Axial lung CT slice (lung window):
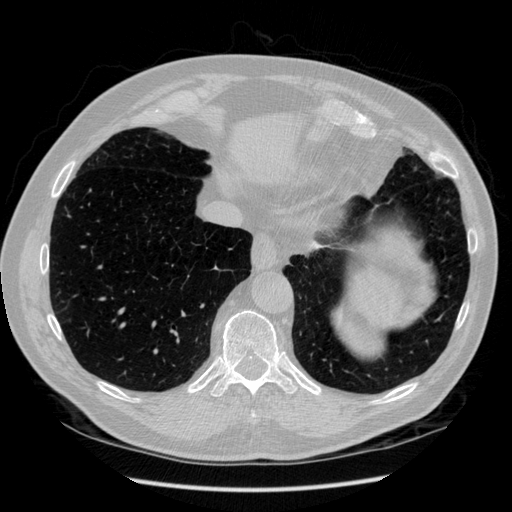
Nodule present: no